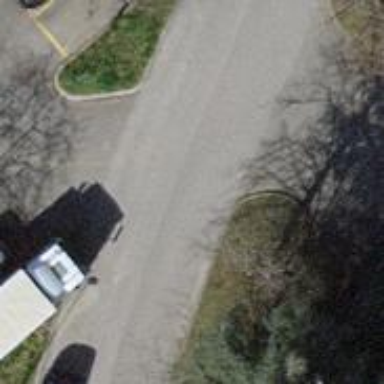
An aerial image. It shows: Parking aisle designated as service road.